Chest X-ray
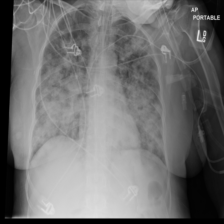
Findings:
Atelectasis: negative
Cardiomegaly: negative
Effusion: negative
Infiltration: negative
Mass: negative
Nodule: negative
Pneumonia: negative
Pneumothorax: negative
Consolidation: positive
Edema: negative
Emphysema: negative
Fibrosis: negative
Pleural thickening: negative
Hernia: negative